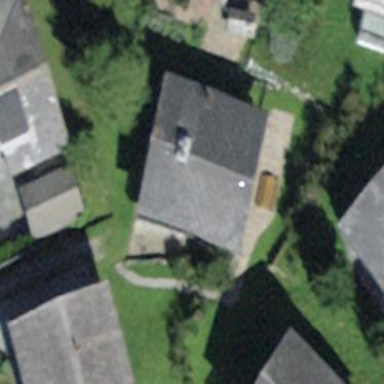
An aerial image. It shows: Simple and straightforward house.